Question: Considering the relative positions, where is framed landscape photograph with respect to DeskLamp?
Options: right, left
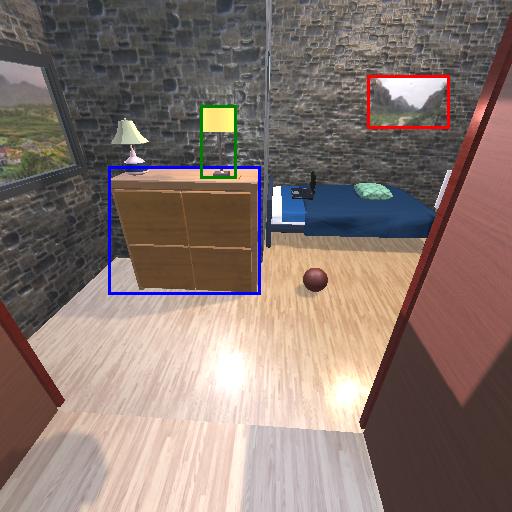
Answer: right